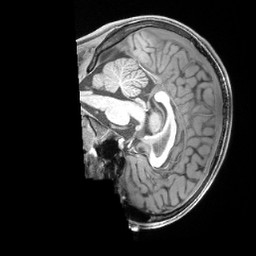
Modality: T1w
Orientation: sagittal
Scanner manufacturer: siemens
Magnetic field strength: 3 T
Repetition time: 2.4 s
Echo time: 0.00224 s